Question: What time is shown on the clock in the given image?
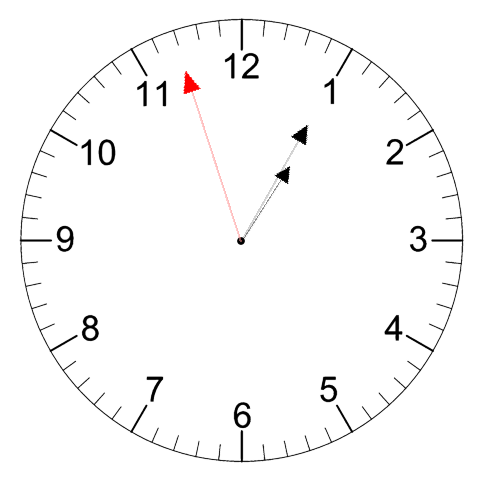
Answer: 01:04:57